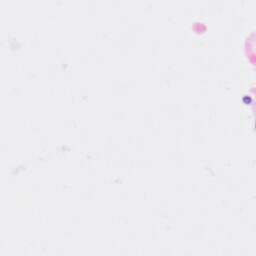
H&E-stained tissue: Kidney